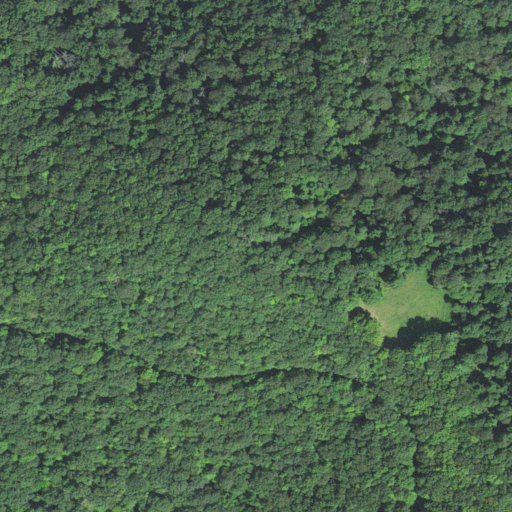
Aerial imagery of mountain in West Virginia named Polecat Knob containing deciduous forest and open development